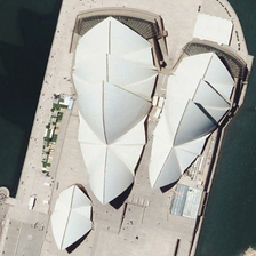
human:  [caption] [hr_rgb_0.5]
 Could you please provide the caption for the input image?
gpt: Next to these two white conference centers, the blue sea.

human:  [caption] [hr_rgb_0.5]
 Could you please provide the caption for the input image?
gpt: Next to the two white conference centers is a blue sea.

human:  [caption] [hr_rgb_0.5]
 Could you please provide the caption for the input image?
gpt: The center of the white shell is surrounded by water, attracting people.

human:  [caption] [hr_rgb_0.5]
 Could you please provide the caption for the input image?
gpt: The center of the white shell is surrounded by water, which is very attractive.

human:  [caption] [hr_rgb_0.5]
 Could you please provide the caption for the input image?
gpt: Next to these two white conference centers, the blue sea.